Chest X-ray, PA view. Patient: 41 years old, sex F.
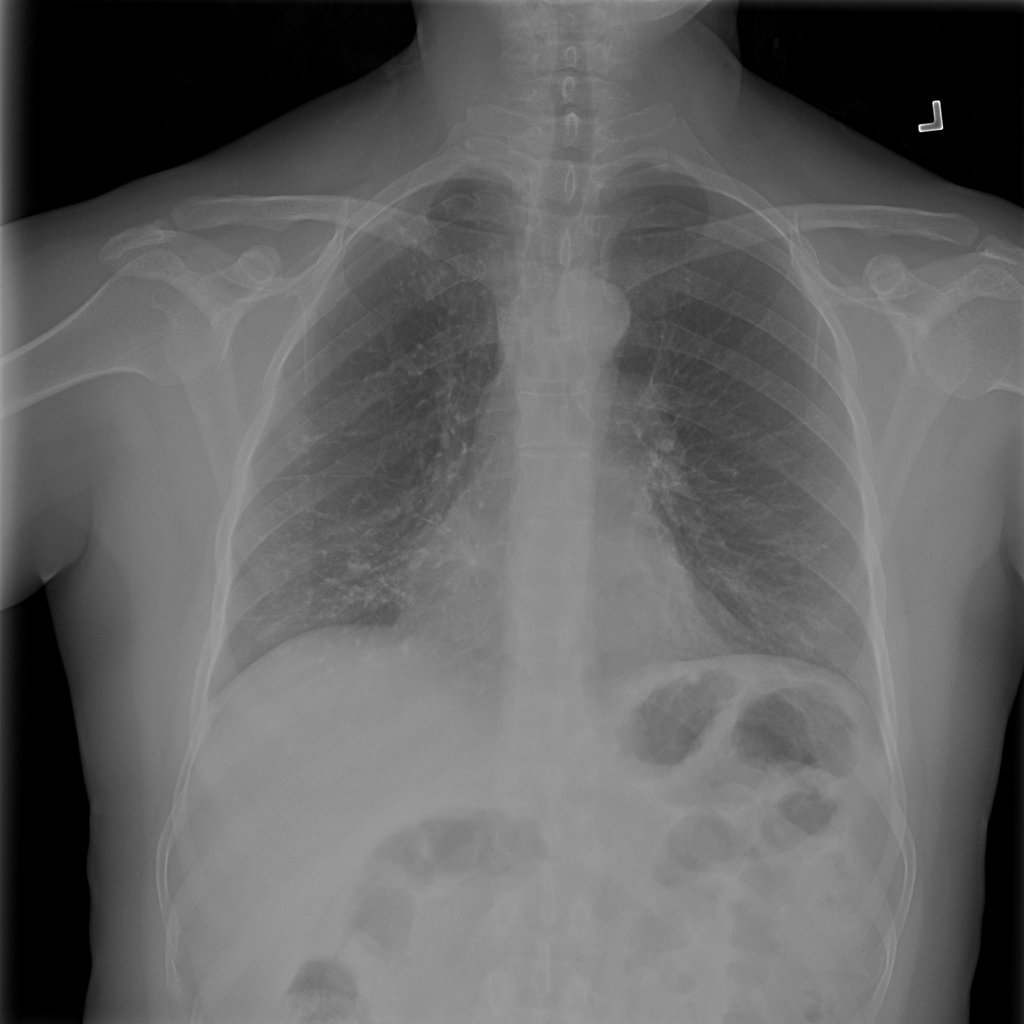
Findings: No Finding